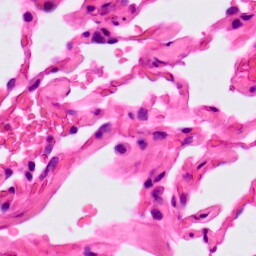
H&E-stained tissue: Lung